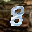
Label: 8